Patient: sex M, age 48
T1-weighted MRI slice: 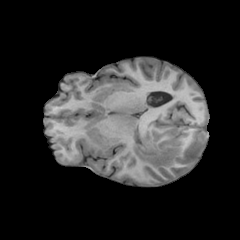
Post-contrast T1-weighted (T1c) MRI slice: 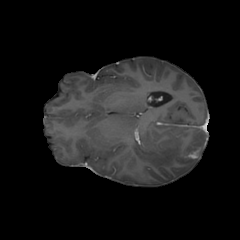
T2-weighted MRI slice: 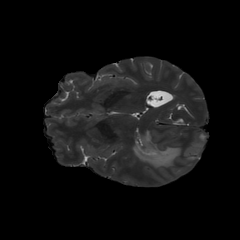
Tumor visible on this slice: yes
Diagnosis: Glioblastoma, IDH-wildtype
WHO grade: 4